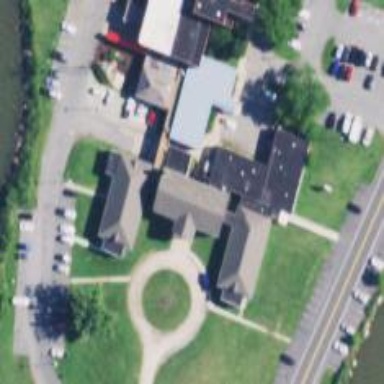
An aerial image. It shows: Healthcare clinic is depicted in the image.